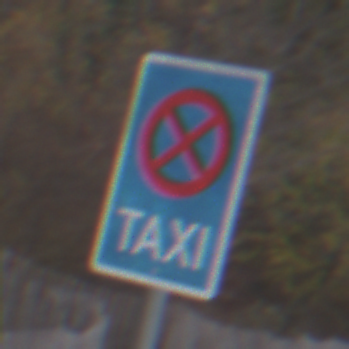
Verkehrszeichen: Taxenstand
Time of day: MorningAfternoon
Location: Outdoor (Nature)
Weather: Overcast
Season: NotSpecified
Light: Natural